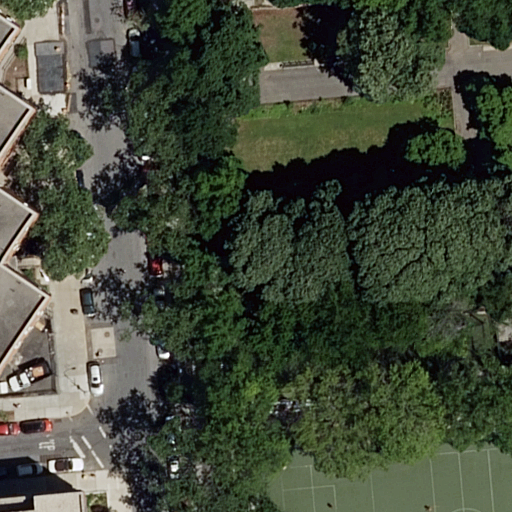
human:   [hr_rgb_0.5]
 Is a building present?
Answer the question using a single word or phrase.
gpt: yes

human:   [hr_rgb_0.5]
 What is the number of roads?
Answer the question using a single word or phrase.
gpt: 3

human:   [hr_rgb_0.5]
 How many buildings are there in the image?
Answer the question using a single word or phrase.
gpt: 2

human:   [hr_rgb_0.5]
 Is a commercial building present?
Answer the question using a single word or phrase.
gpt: no

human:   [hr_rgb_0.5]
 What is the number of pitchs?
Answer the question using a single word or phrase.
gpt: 1

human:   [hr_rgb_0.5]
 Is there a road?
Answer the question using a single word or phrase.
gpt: yes

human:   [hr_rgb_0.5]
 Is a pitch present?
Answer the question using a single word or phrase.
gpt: yes

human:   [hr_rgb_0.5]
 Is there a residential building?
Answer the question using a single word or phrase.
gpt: yes

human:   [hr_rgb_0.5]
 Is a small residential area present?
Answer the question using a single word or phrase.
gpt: no

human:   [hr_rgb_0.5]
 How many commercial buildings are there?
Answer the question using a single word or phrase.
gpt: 0

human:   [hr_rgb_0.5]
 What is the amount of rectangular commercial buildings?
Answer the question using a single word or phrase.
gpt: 0

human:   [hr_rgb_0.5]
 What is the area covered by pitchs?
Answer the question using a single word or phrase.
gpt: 1012m2

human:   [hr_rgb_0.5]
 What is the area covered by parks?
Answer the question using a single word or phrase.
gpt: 3428m2

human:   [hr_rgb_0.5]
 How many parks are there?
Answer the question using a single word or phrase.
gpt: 1

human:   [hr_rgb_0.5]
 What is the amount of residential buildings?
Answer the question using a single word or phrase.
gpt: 2

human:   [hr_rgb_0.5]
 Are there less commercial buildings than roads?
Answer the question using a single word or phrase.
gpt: yes

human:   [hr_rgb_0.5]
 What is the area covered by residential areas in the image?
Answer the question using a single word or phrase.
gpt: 10607m2

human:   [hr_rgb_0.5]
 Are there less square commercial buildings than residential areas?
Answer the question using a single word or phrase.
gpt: yes

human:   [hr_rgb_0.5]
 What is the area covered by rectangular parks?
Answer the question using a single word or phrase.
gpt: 3428m2

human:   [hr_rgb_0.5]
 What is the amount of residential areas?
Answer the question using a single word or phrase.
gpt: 1

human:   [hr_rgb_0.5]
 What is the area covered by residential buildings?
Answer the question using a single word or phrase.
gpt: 1232m2

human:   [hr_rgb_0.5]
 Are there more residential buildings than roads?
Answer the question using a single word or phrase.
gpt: no

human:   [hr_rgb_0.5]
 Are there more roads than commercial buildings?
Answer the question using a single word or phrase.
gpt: yes

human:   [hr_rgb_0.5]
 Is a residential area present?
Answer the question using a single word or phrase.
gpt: yes

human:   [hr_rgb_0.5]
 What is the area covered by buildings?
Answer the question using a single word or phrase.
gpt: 1232m2

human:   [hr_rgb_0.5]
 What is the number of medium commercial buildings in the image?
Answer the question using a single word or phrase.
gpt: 0

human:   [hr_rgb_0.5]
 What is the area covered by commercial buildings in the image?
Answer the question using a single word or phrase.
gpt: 0m2

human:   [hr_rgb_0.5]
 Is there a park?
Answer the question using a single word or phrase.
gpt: yes

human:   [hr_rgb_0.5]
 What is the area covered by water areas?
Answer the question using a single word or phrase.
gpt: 0m2

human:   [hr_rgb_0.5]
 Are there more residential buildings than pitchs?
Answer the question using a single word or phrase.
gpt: yes

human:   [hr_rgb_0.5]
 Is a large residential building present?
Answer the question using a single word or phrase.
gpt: yes

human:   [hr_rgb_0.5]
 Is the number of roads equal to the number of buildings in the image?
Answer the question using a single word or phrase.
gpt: no

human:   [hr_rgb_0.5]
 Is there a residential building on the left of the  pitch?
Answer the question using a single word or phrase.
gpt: yes

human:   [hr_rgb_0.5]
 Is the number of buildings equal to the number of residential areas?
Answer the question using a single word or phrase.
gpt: no

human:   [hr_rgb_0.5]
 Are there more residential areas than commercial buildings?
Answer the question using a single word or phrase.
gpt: yes

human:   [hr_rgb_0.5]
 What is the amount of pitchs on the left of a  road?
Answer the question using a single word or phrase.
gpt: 0

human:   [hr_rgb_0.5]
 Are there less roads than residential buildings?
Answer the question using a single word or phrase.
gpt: no

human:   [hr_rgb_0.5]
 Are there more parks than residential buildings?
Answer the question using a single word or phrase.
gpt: no

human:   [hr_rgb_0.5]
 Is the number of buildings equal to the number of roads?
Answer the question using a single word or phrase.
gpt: no

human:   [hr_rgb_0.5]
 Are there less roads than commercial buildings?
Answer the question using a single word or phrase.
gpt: no

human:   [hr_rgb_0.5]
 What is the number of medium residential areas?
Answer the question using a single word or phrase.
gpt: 0

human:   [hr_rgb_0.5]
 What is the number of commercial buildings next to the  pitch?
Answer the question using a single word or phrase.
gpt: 0

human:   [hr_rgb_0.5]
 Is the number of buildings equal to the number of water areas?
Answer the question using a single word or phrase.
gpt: no

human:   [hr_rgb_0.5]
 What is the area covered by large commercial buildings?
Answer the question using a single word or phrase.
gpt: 0m2

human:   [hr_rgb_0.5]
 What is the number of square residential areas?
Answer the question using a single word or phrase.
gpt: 0

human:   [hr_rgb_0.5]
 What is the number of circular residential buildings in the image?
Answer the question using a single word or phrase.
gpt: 0

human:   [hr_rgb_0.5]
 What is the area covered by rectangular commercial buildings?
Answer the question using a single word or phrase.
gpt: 0m2

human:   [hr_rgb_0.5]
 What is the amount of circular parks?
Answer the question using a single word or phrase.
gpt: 0

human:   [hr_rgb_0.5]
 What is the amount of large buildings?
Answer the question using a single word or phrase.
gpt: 1

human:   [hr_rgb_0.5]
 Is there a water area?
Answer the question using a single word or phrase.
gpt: no

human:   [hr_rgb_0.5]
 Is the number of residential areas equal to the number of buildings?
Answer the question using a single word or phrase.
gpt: no

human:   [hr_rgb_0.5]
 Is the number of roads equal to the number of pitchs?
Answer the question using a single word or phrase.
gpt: no

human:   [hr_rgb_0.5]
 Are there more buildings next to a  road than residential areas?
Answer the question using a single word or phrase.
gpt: yes

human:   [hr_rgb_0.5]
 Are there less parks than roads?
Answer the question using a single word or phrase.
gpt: yes

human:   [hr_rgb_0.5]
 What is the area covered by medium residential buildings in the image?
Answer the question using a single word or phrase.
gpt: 225m2

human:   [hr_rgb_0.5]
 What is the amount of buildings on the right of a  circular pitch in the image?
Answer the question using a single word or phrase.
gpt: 0

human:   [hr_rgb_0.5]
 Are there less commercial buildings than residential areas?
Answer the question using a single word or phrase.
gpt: yes

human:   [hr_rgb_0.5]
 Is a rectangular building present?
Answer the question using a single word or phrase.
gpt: yes

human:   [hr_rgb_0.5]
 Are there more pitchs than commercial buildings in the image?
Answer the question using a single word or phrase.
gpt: yes

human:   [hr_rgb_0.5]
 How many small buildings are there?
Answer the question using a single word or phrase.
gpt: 0

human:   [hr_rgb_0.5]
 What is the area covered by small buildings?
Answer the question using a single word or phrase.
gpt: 0m2

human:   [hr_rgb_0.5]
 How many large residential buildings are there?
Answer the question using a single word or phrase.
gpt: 1

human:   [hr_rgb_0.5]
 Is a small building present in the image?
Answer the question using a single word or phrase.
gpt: no

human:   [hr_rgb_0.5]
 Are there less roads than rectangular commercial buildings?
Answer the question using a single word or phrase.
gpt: no